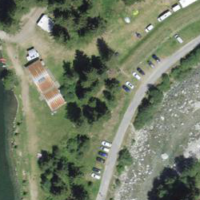
EUNIS habitat code: 53
Species observed at this site:
Echium vulgare
Berberis vulgaris
Equisetum arvense
Chiasmia clathrata
Oenothera glazioviana